Interaction volume radius: 10 \u00c5
Interaction volume height: 15 \u00c5
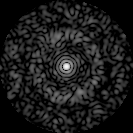
Disorder parameter: 0.8195